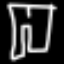
Label: pants